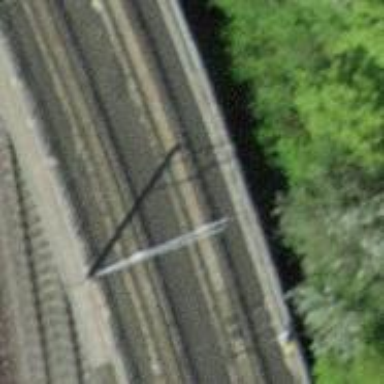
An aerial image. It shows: Tram railway bridge with one track and electrified contact line.